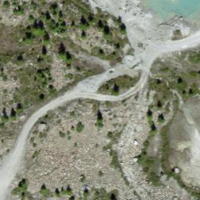
EUNIS habitat code: 31
Species observed at this site:
Dryas octopetala